Question: I'm as green as they come when using BIDS and SSIS, just started today. I wanted to create a table and import some data into from an Access data file. I got that to work but I had to keep deleting the partial results and I thought wrapping it all in a Transaction would be a good idea. I'm not running MSDTC so I thought I would just use a manual transaction. I tried adding an Exectute T-SQL Task that contained BEGIN TRANS then I added two more one with COMMIT TRANS and one with ROLLBACK Trans. If the Data Flow Task failed it went to rollback otherwise it went to commit. When it got to the commit, it always said there was no begin transaction. The package looks like this. Is this supported and I'm just missing setting some magic property to make it work?

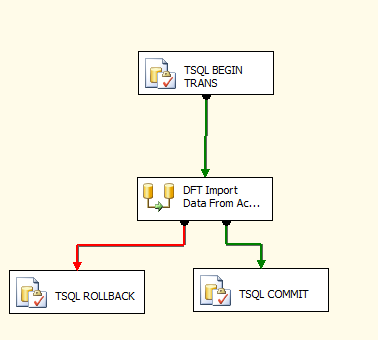
Answer: As each of these tasks are run independently, this is why your begin/rollback/commit will not work. If you just want to delete all the data in the table, run a TRUNCATE statement on the table when the data flow task fails.
When loading like this, I usually clear the table and populate it each time to test the data flow task.